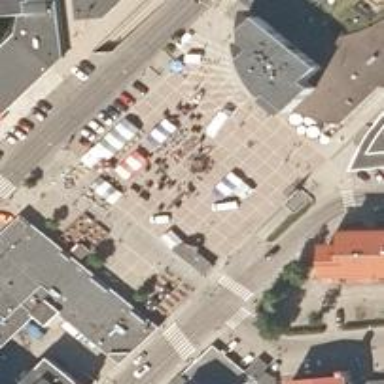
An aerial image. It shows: Marketplace.